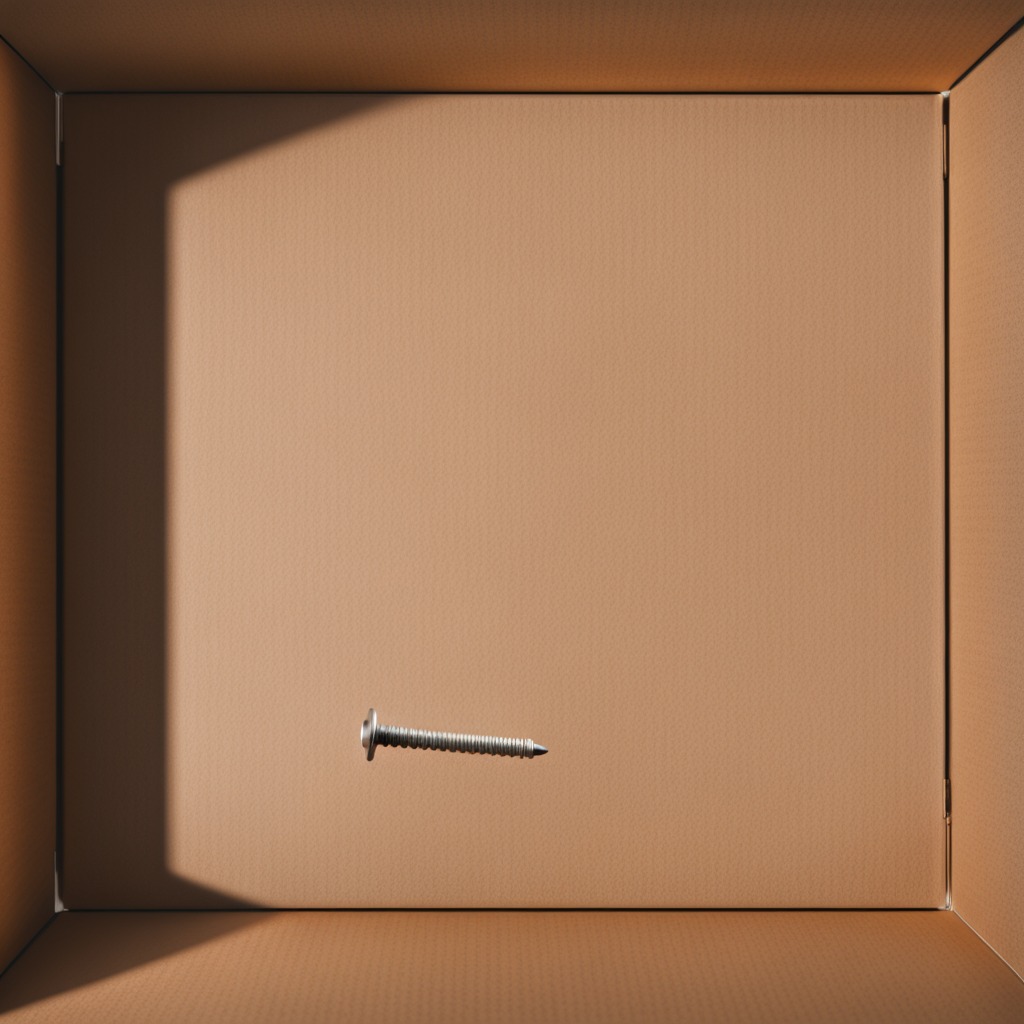
A metal screw is lying on the cardboard box surface.